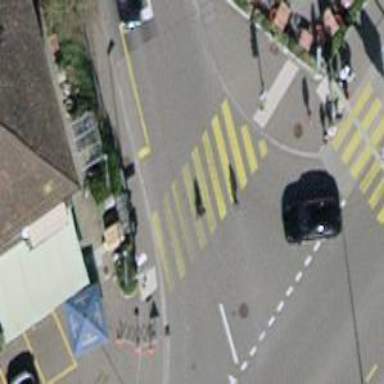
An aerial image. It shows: Crossing with traffic signals.